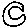
Label: moon